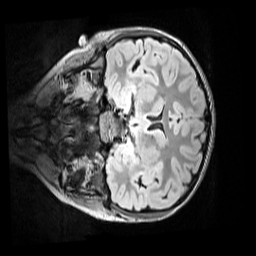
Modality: FLAIR
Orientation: coronal
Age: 11
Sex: female
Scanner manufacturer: siemens
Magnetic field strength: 3 T
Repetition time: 5 s
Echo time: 0.388 s